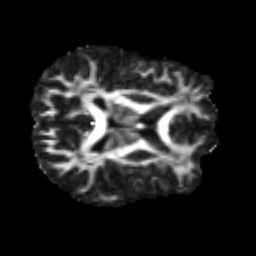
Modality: FA
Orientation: axial
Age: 21
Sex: female
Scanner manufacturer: siemens
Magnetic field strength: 3 T
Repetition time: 2.3 s
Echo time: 0.085 s